Interaction volume radius: 5 \u00c5
Interaction volume height: 15 \u00c5
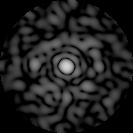
Disorder parameter: 0.8337